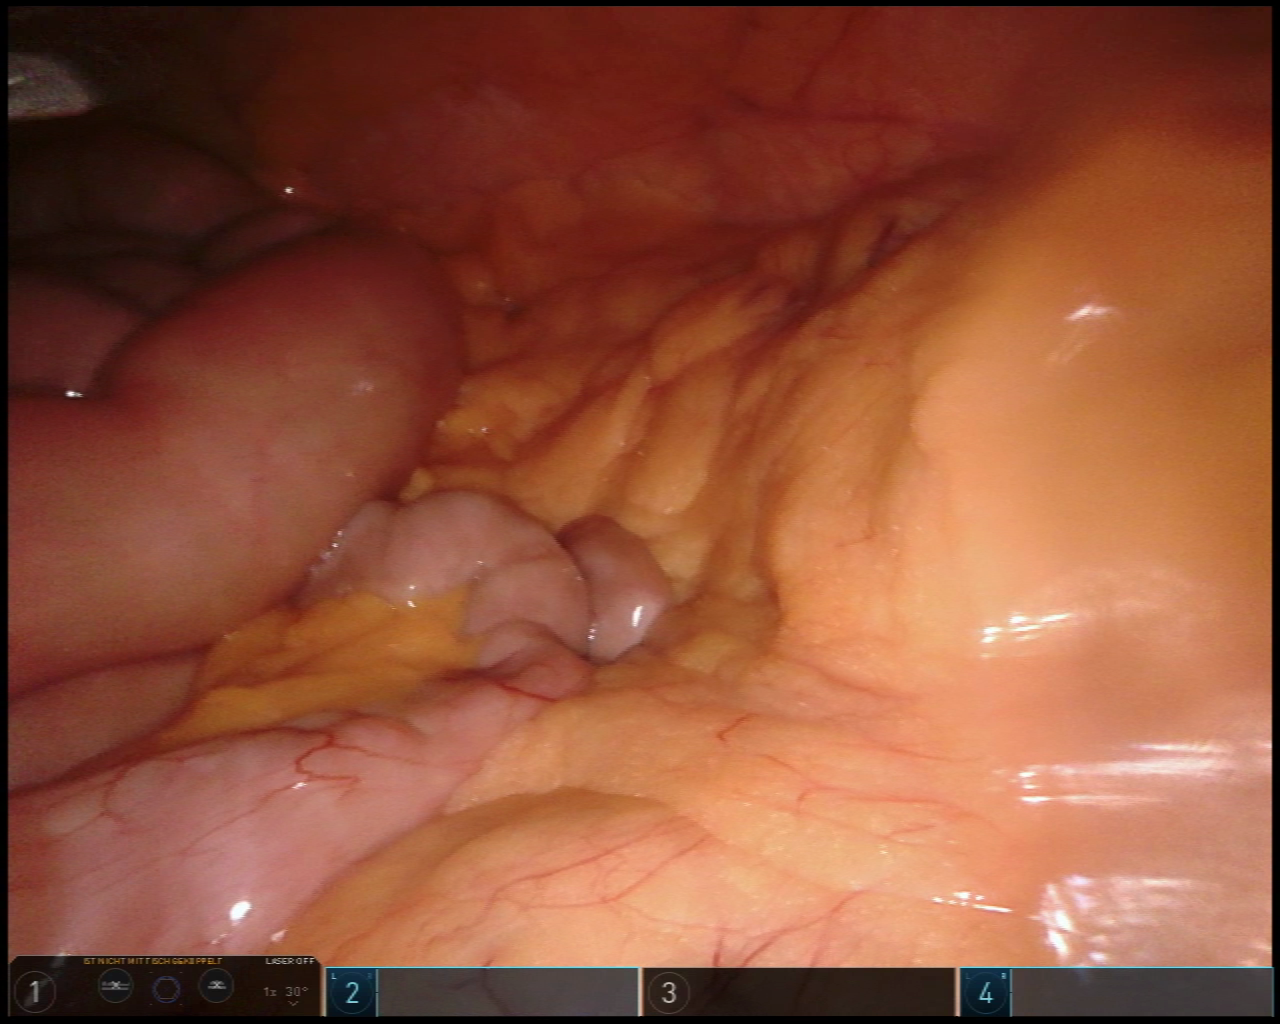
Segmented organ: small_intestine
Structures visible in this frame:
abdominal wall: yes
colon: no
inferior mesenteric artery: no
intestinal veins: no
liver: no
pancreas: no
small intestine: yes
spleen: no
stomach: no
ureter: no
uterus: no
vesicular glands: no